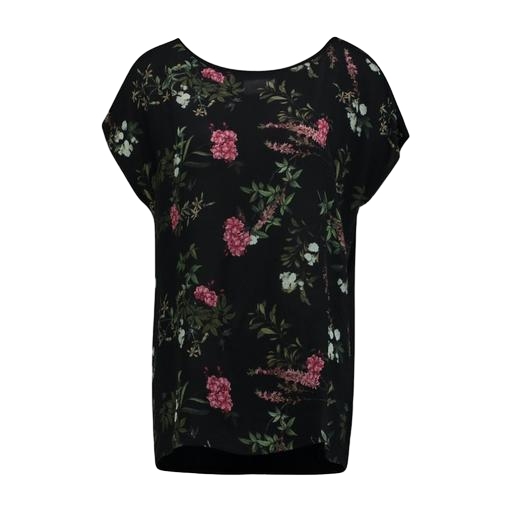
multicolor floral-print t-shirt only macy, black plus size printed t-shirt only macy, black printed short-sleeve top only macy, white background